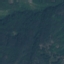
Land use / land cover class: Forest